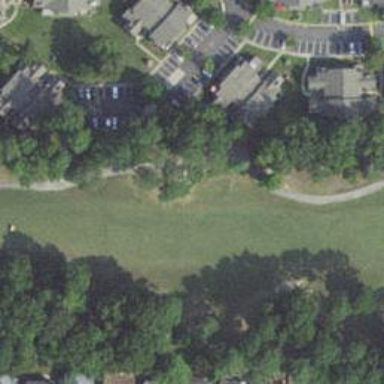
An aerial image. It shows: View of golf hole.